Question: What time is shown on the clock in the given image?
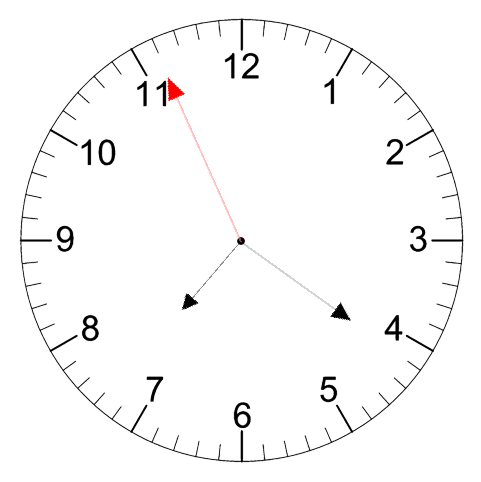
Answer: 07:20:56